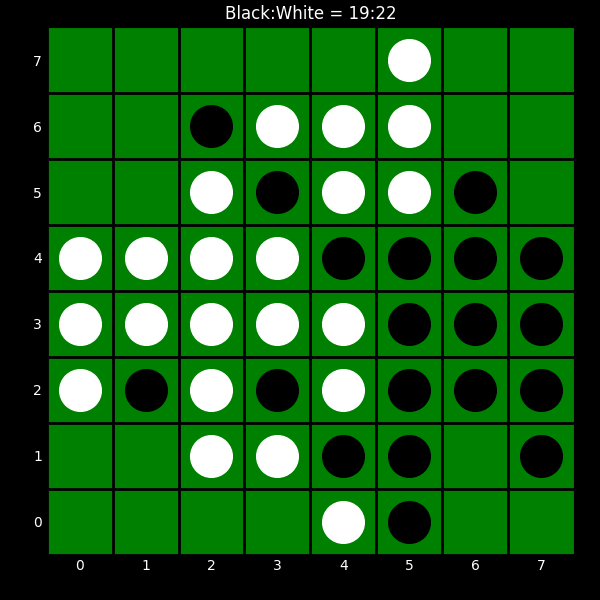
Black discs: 19
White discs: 22